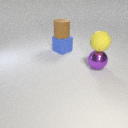
large blue rubber cube to the left of large purple metal sphere